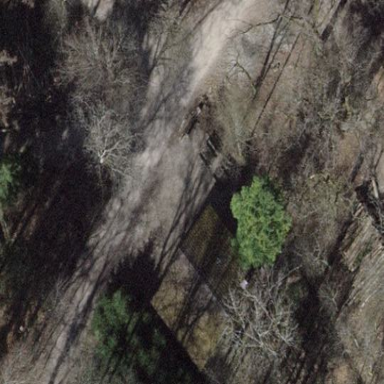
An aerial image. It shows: Shelter cabin.